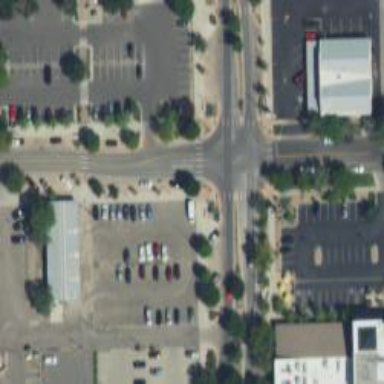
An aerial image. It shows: Parking space.